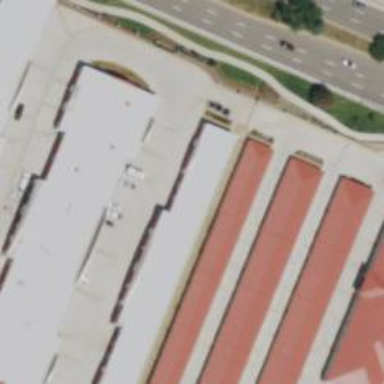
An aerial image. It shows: Building that serves as storage rental shop.